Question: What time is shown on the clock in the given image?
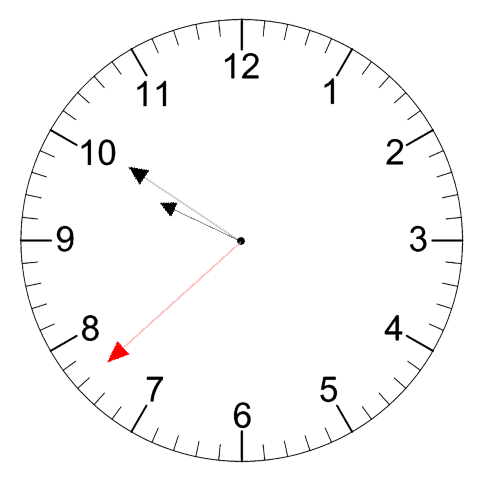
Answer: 09:50:38